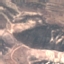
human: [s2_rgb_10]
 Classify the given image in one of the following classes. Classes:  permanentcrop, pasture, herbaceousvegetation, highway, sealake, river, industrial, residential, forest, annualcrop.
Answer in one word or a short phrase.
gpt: HerbaceousVegetation